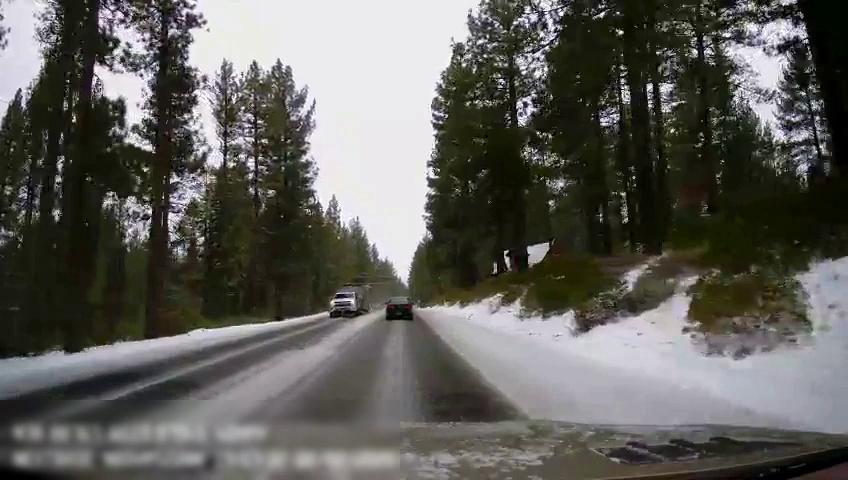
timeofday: Day
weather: Snowy
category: Drivable Space
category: Vehicles | Other LV
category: Vehicles | Truck
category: Vehicles | Car